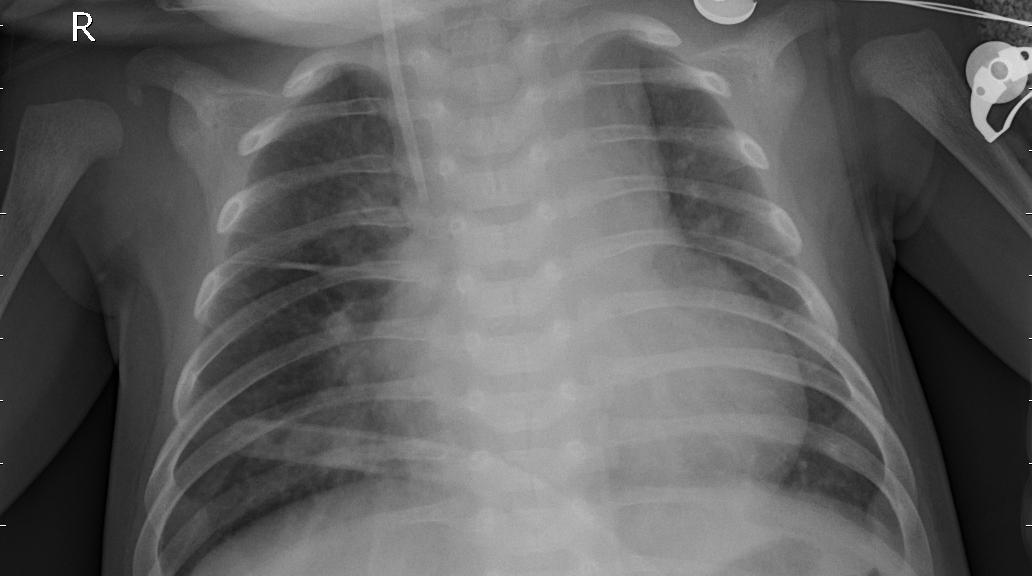
Diagnosis: PNEUMONIA